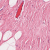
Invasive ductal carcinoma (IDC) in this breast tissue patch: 0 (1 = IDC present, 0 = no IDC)